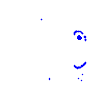
Particle: electron